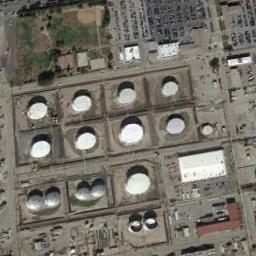
Label: storage tanks